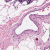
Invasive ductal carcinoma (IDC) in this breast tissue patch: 0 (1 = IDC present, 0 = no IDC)